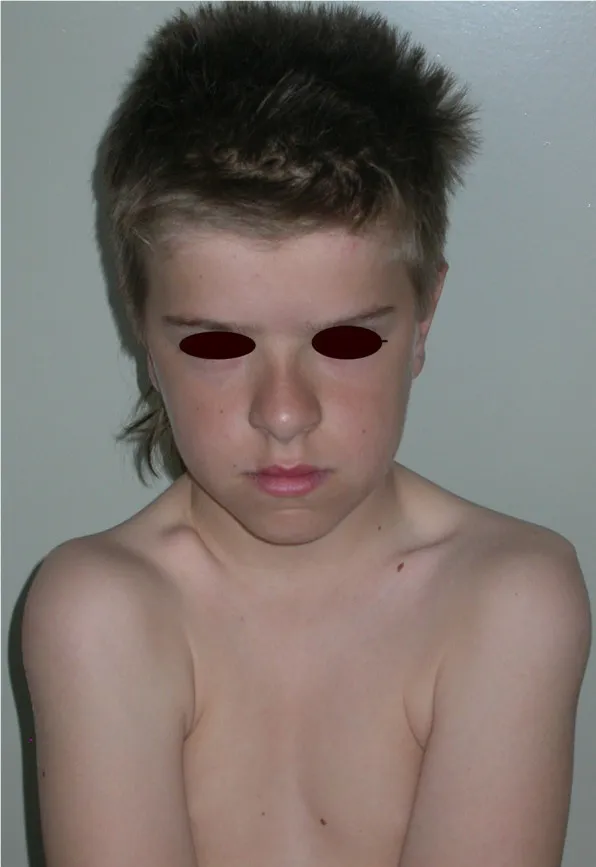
Facial view showing a brachycephalic head and hypermobility of the shoulders. (From Kolokitha OE, Papadopoulou AK with permission).
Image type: medical_photograph (oral_photograph)